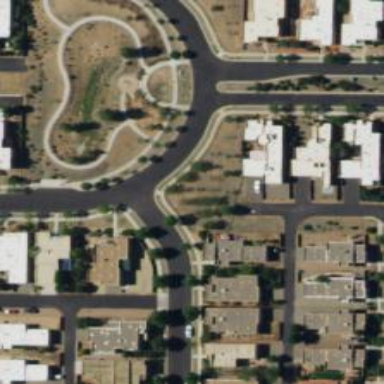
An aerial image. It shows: Smooth asphalt road in residential area.